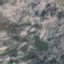
Land use / land cover: HerbaceousVegetation